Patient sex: F
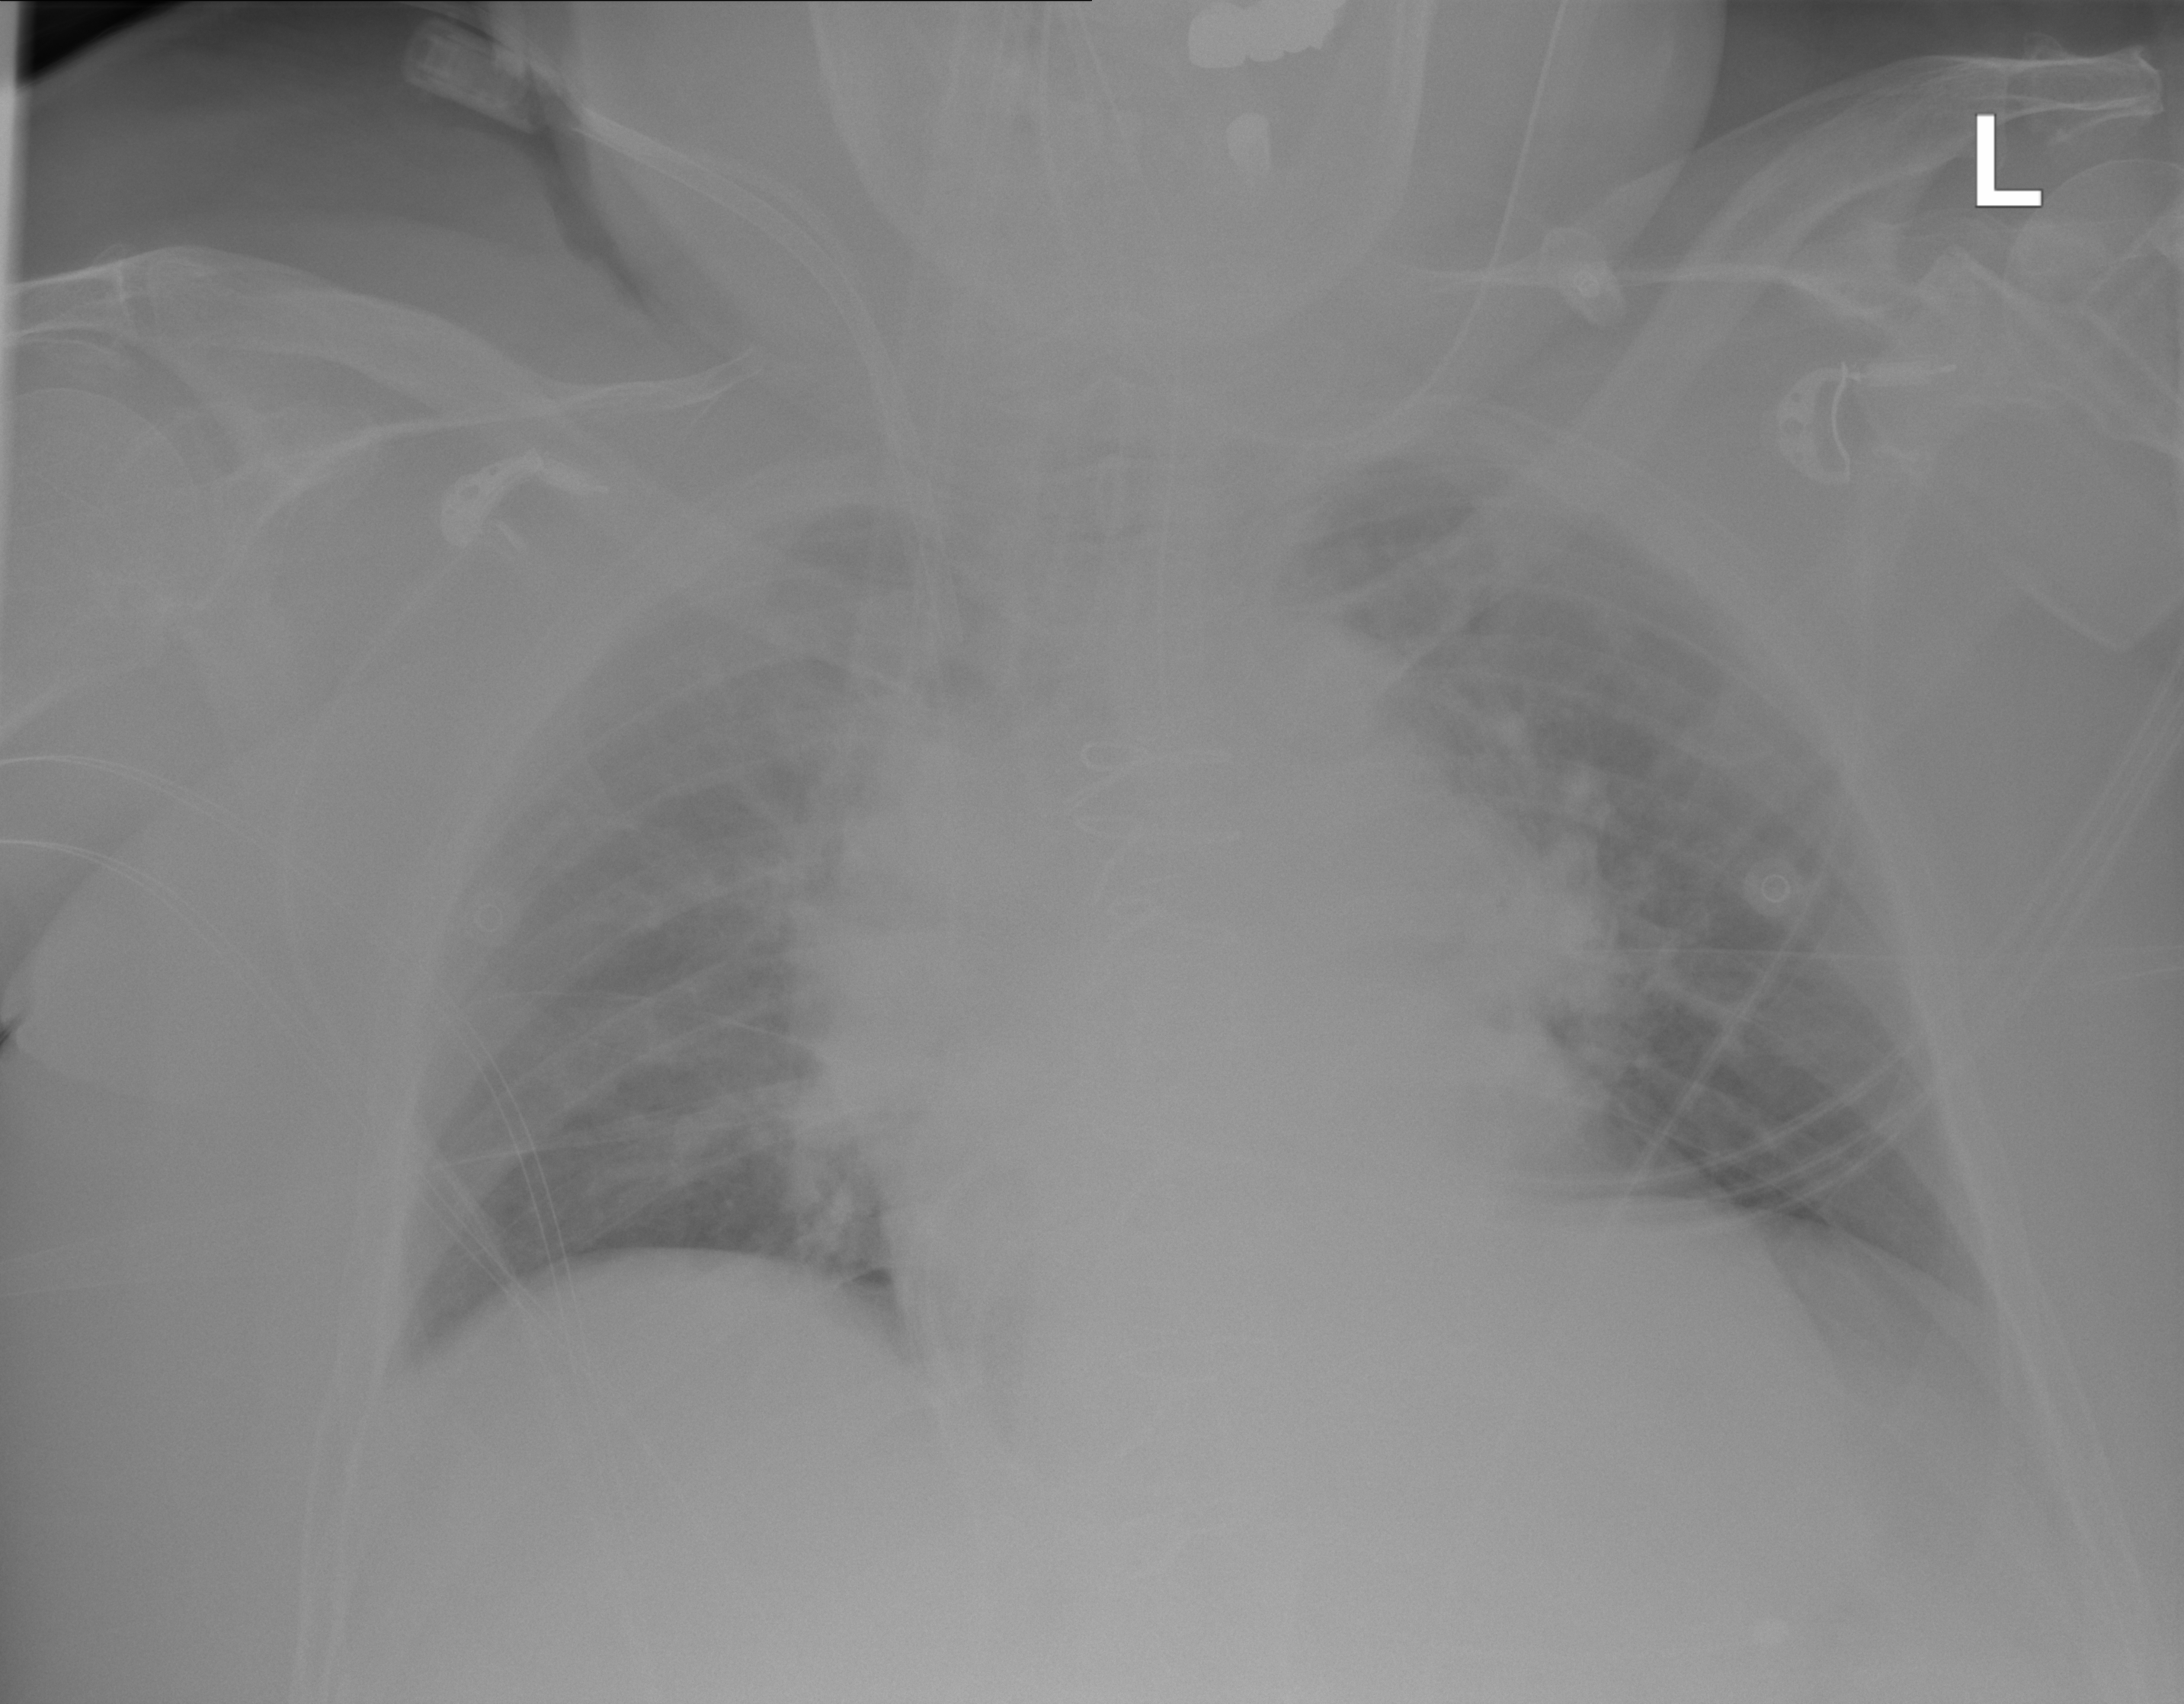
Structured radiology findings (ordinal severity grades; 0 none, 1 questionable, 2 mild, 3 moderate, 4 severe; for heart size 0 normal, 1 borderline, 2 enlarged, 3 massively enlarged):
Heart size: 0
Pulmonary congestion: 0
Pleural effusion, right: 0
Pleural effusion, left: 0
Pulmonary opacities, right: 0
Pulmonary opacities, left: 0
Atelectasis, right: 2
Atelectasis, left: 1